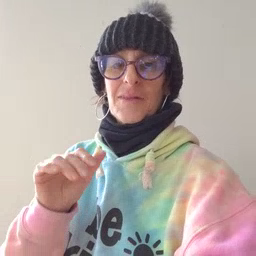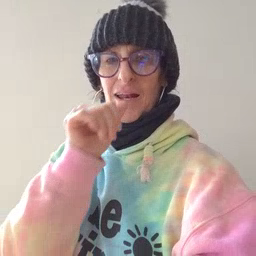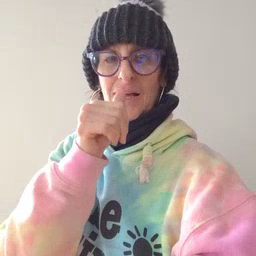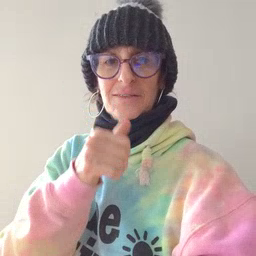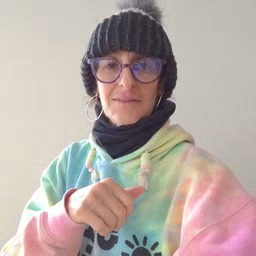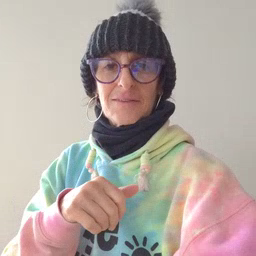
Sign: nuts